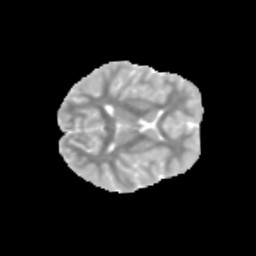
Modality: MD
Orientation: axial
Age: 11
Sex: female
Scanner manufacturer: siemens
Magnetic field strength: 3 T
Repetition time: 3.8 s
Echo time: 0.07 s